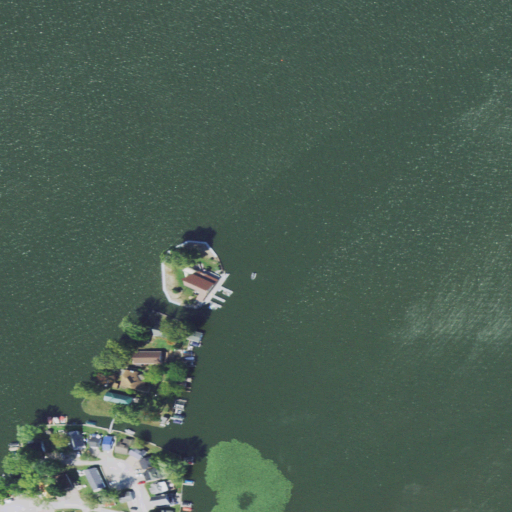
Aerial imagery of cape in Ohio named Custers Point containing open water, low intensity development, medium intensity development, pasture, herbaceous wetlands, open development, and grassland